Interaction volume radius: 5 \u00c5
Interaction volume height: 25 \u00c5
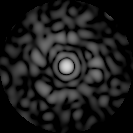
Disorder parameter: 0.8041